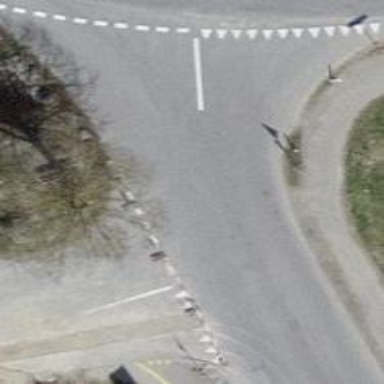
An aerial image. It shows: Unclassified road with sidewalk on the left.